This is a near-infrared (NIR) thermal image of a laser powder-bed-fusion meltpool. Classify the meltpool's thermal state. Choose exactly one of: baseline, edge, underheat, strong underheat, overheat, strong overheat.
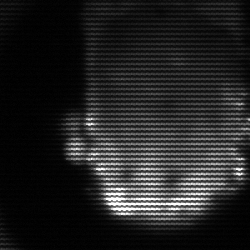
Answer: baseline